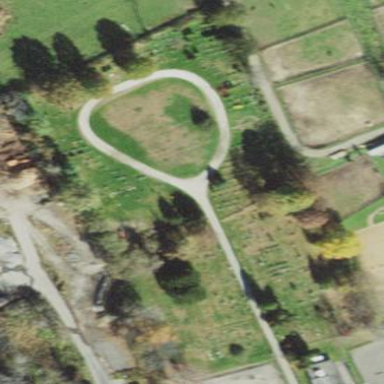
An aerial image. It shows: Cemetery.